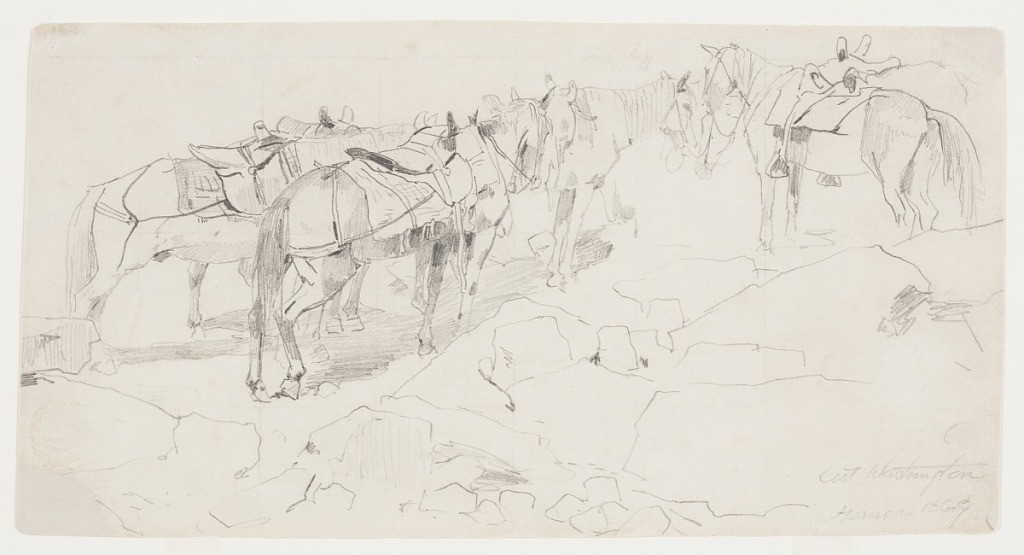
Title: Summit of Mt. Washington
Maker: Winslow Homer, American, 1836–1910
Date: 1869
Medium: Graphite on paper off-white wove paper
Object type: Drawing
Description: View of four horses with side saddles, one with a regular saddle.